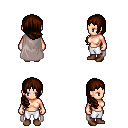
a pixel art fantasy rpg character, female body template, human, light skin, gray cape, white pants, brown right-swept hairstyle, brown shoes, four views (front, back, left, right), 2x2 character sprite sheet, small pixel art, hard edges, no anti-aliasing